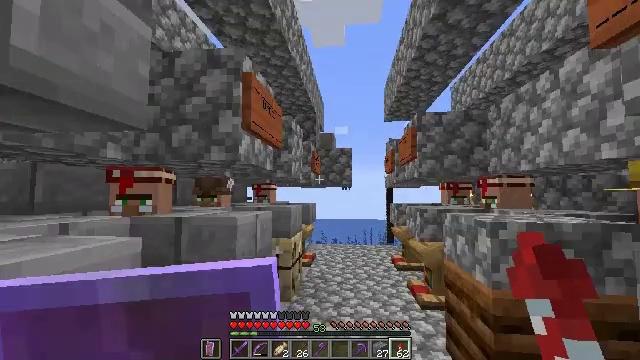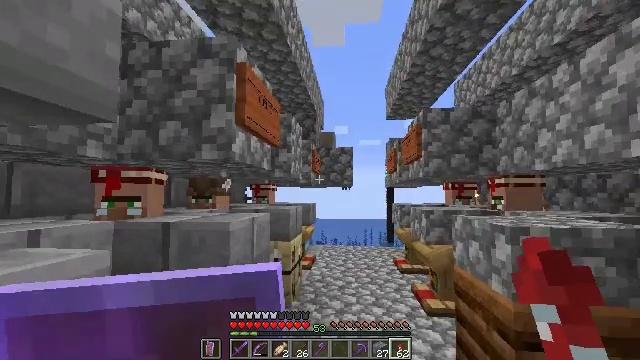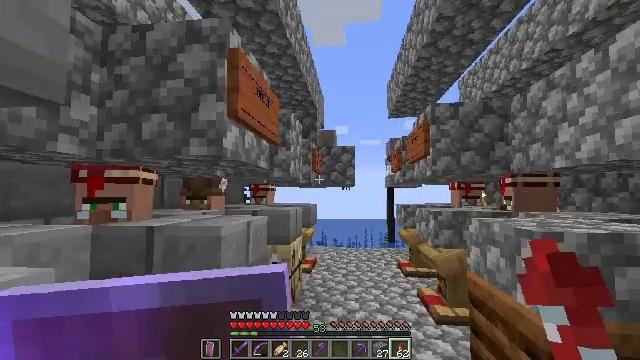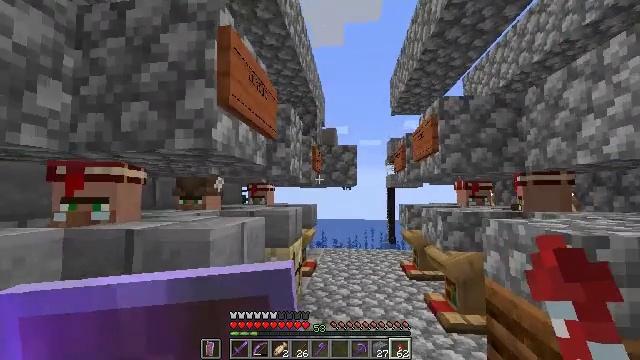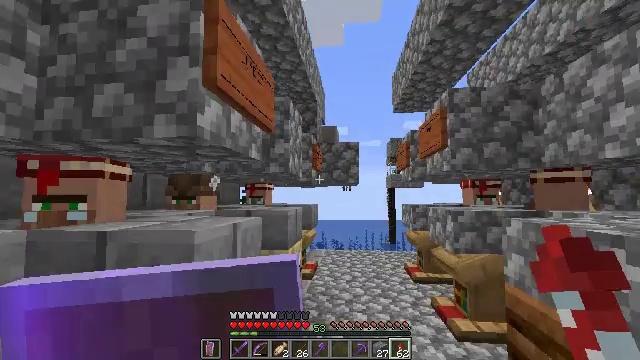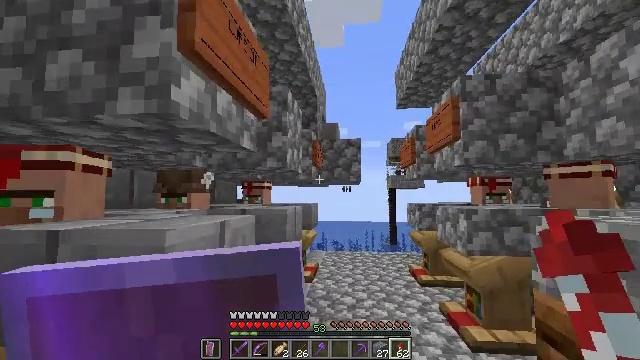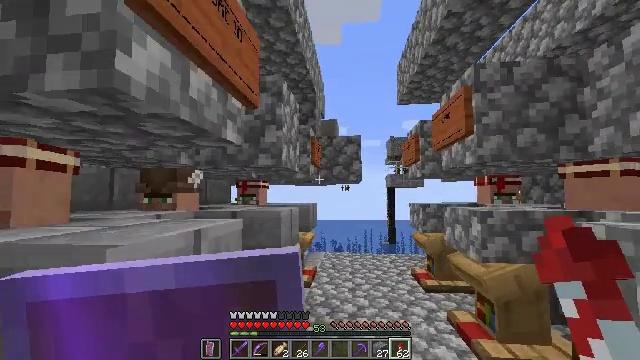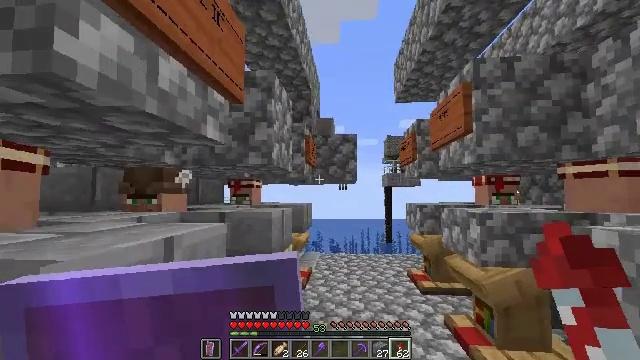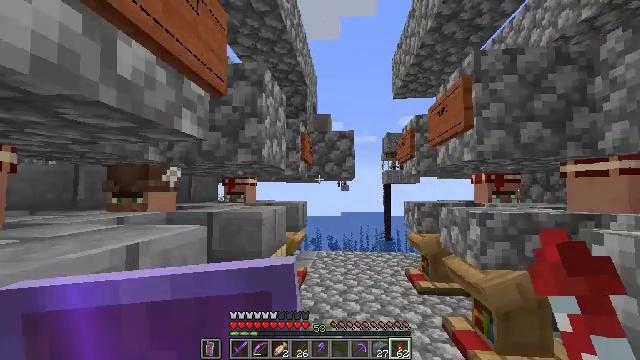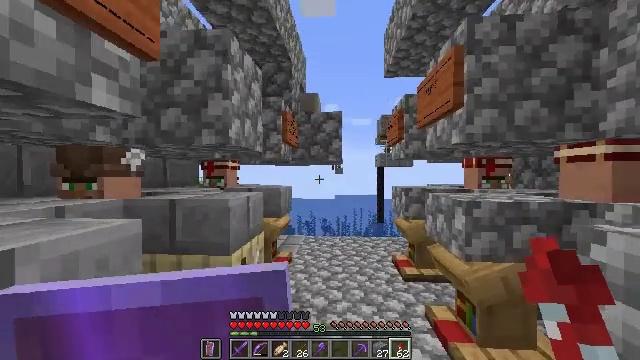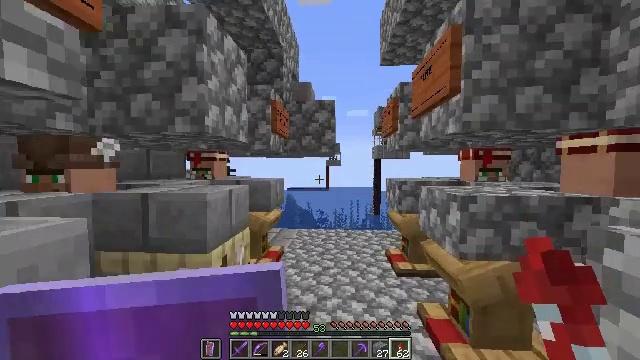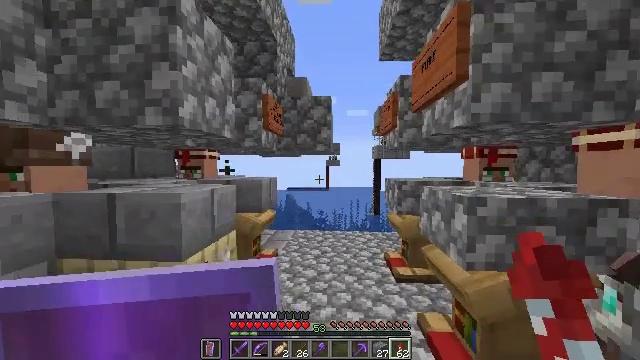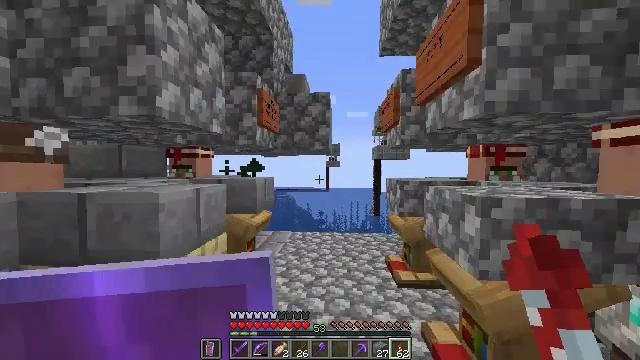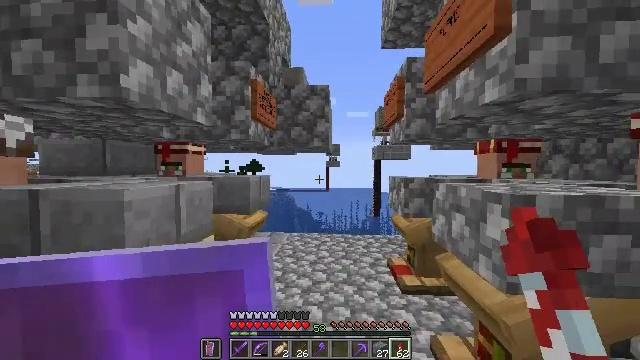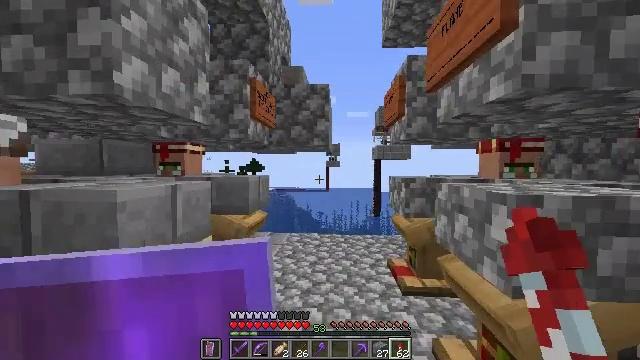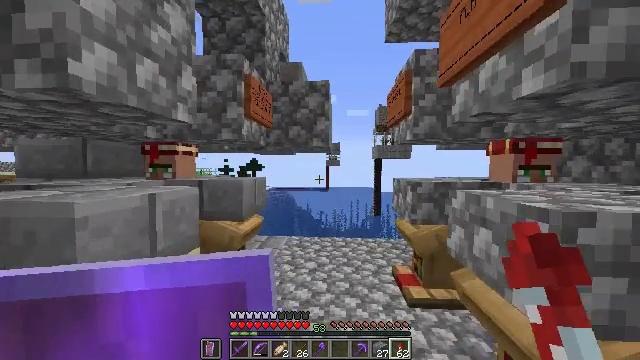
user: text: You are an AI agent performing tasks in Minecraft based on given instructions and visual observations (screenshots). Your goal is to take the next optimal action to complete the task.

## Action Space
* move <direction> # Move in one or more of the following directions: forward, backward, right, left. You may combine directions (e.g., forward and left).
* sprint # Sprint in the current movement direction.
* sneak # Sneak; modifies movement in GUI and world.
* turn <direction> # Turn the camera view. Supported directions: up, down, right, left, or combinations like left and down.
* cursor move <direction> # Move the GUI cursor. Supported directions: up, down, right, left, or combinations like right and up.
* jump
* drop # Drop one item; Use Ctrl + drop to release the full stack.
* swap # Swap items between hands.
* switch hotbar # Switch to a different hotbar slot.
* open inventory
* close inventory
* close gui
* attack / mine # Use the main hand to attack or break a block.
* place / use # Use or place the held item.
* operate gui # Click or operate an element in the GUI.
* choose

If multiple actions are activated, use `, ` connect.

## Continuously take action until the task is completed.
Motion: motion action
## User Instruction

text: Mine cobblestone underground.
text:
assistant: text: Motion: move forward
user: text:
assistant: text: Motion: move forward
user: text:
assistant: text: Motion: move forward
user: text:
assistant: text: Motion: move forward
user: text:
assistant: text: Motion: move forward
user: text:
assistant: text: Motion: move forward
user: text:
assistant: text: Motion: move forward and move right
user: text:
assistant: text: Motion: move forward and move right
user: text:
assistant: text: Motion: move forward and move right, turn right and down
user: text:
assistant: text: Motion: move forward, turn down
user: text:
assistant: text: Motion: move forward
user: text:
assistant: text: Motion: move forward
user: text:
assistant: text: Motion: move forward
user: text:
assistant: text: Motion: move forward
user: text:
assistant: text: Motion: move forward
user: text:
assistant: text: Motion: move forward
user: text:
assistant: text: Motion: move forward
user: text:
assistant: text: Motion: move forward
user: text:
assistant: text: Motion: move forward
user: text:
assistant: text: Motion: move forward
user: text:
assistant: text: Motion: move forward
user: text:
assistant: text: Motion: move forward
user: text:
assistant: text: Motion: move forward
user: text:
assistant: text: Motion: move forward
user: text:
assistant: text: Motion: move forward
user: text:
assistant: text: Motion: move forward
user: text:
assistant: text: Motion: move forward and move right
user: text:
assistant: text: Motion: move forward and move right
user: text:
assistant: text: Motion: move forward and move right
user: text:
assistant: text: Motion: move forward, turn left